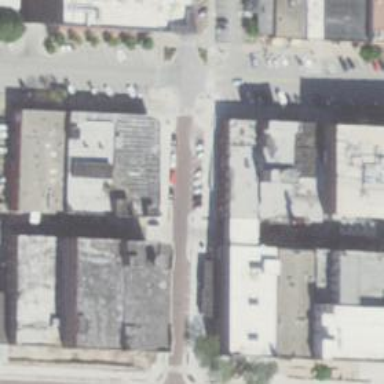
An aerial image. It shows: Alleyway designated as service road.